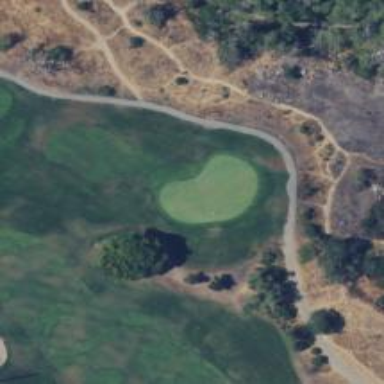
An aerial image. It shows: Golf hole.